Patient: sex F, age 64
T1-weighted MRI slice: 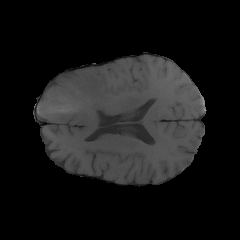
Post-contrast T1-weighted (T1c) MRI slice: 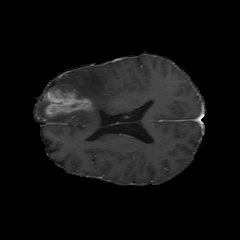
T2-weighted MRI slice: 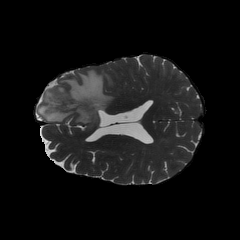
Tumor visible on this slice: yes
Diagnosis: Glioblastoma, IDH-wildtype
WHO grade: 4